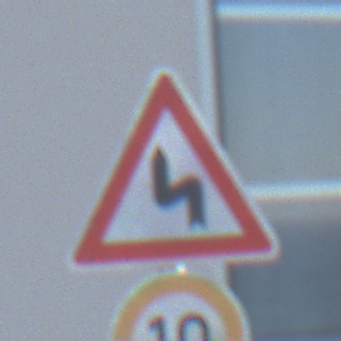
Verkehrszeichen: DoppelkurveZunaechstLinks
Zusatzzeichen unten: Geschwindigkeit10
Umgebung: Outdoor, Urban
Tageszeit: MorningAfternoon
Wetter: Clear
Licht: Natural
Jahreszeit: NotSpecified
Kontrast: HighContrast